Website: walmart
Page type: customer-info-address
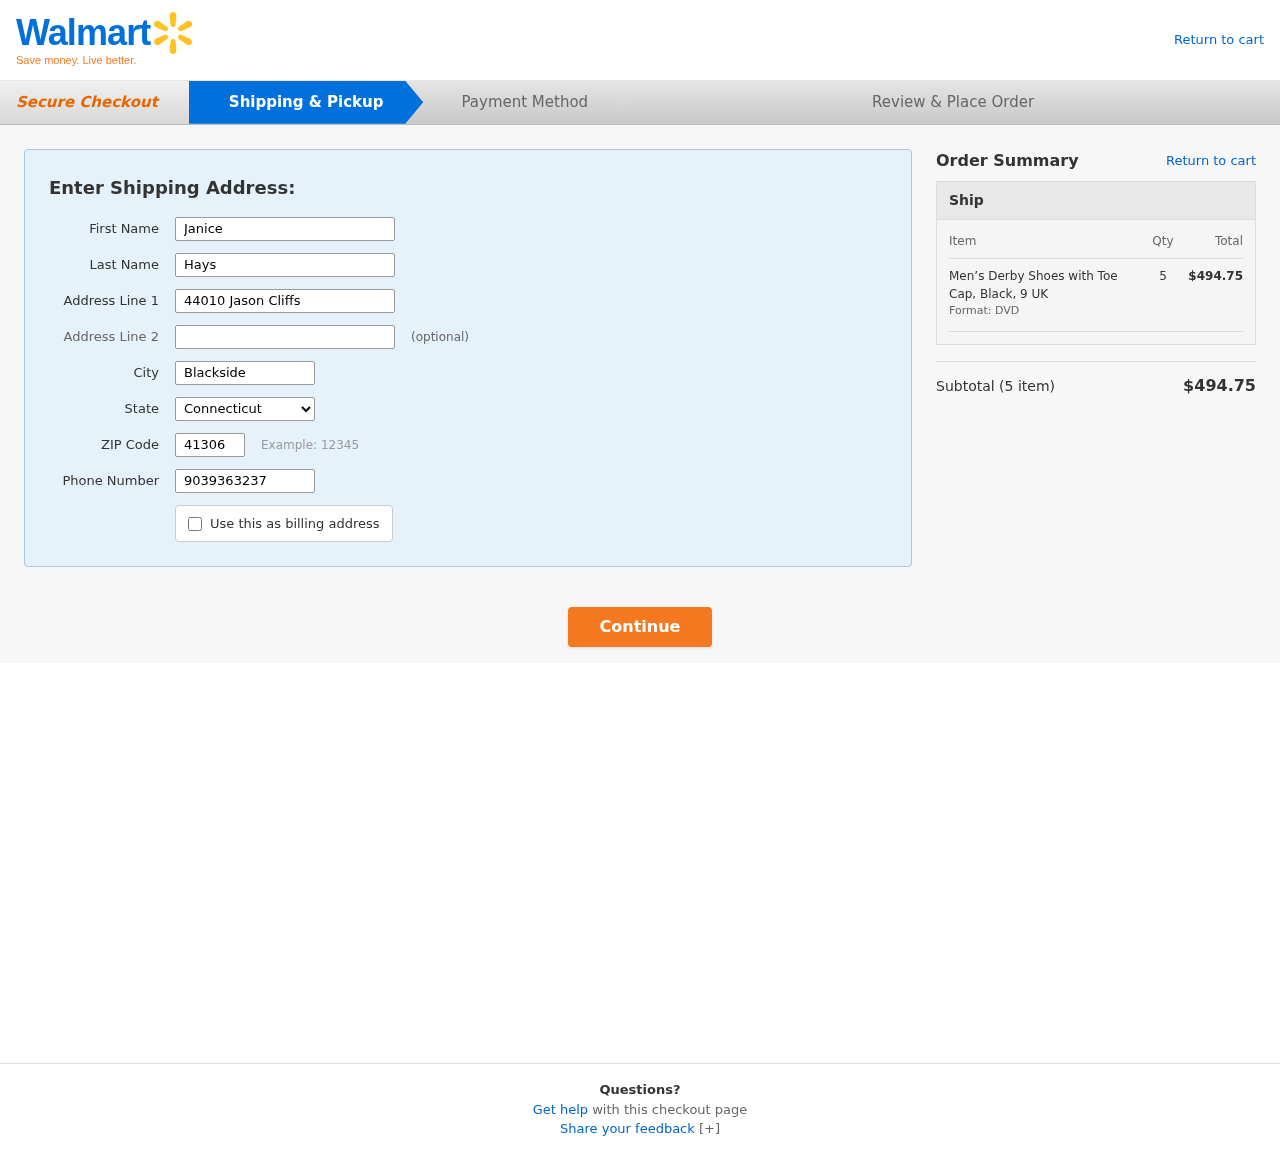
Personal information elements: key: PII_CITY
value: Blackside
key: PII_FIRSTNAME
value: Janice
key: PII_LASTNAME
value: Hays
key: PII_PHONE
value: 9039363237
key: PII_POSTCODE
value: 41306
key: PII_STATE
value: Connecticut
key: PII_STREET
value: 44010 Jason Cliffs
Product elements: key: PRODUCT1_NAME
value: Men’s Derby Shoes with Toe Cap, Black, 9 UK
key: PRODUCT1_QUANTITY
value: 5
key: PRODUCT1_LINE_TOTAL
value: $494.75
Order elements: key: ORDER_NUM_ITEMS
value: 5
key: ORDER_SUBTOTAL
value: $494.75